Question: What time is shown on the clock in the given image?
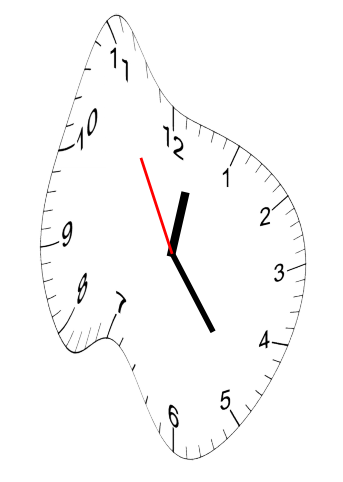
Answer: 12:23:55